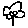
Label: flower